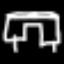
Label: pants